Field crop: maize
Growth stage: 2
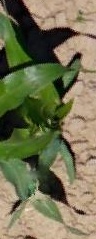
Species: maize